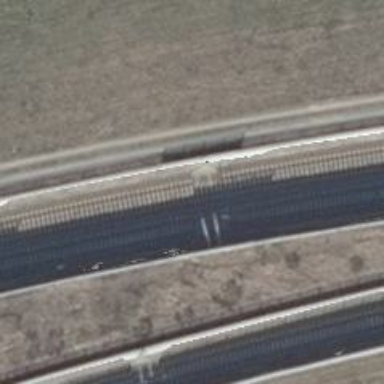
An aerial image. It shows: Solitary milestone along the railway.